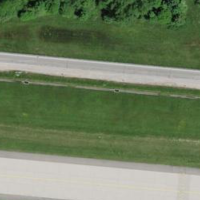
EUNIS habitat code: 57
Species observed at this site:
Blackstonia perfoliata